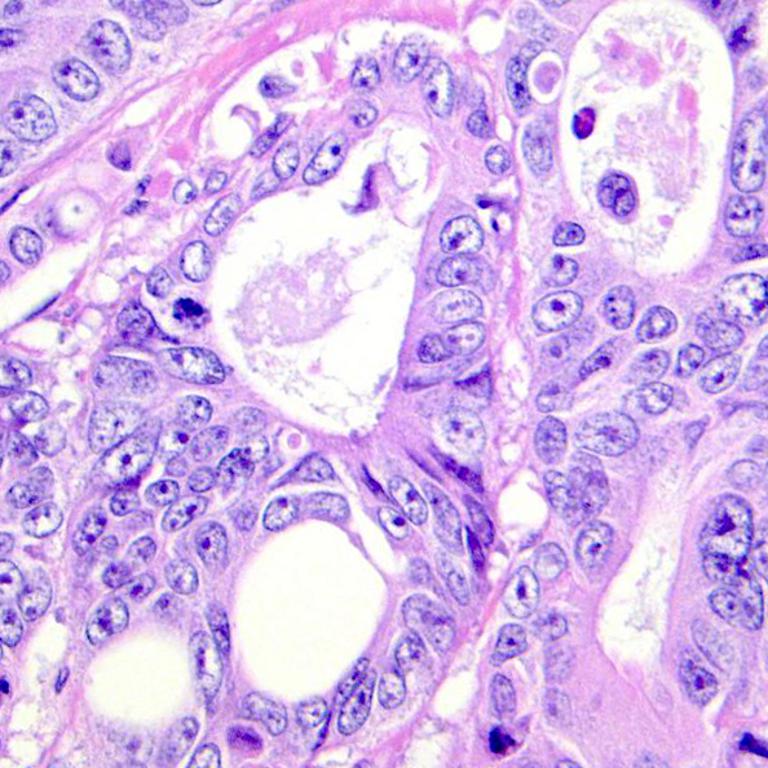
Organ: colon
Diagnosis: adenocarcinomas